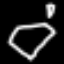
Label: diamond